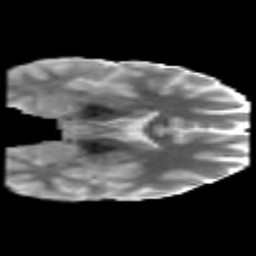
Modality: MD
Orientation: coronal
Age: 18
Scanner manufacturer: philips
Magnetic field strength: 3 T
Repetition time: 8.606 s
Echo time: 0.1268 s